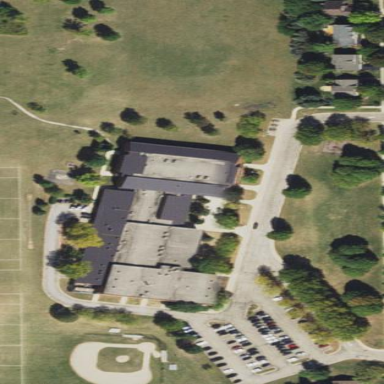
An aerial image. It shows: School used for education purposes.